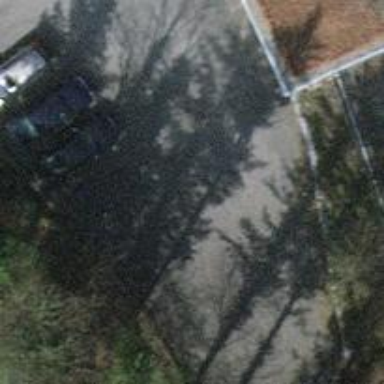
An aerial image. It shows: Road serving as parking aisle.